Aerial crown-view tile of a tropical tree (Barro Colorado Island, Panama), acquired 20241014:
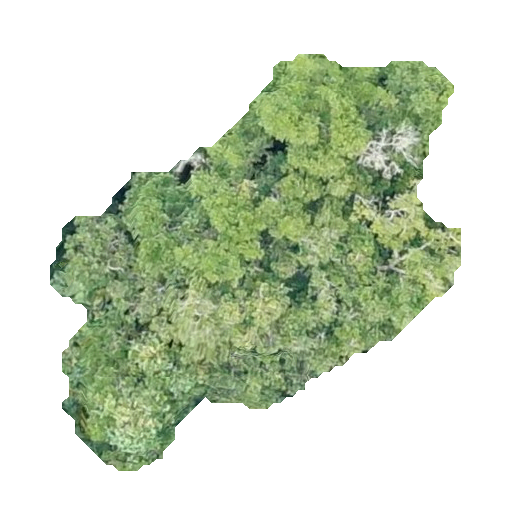
Species: Guapira myrtiflora
GBIF accepted scientific name: Guapira myrtiflora
Crown area: 159.926 m²